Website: walmart
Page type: billing-address
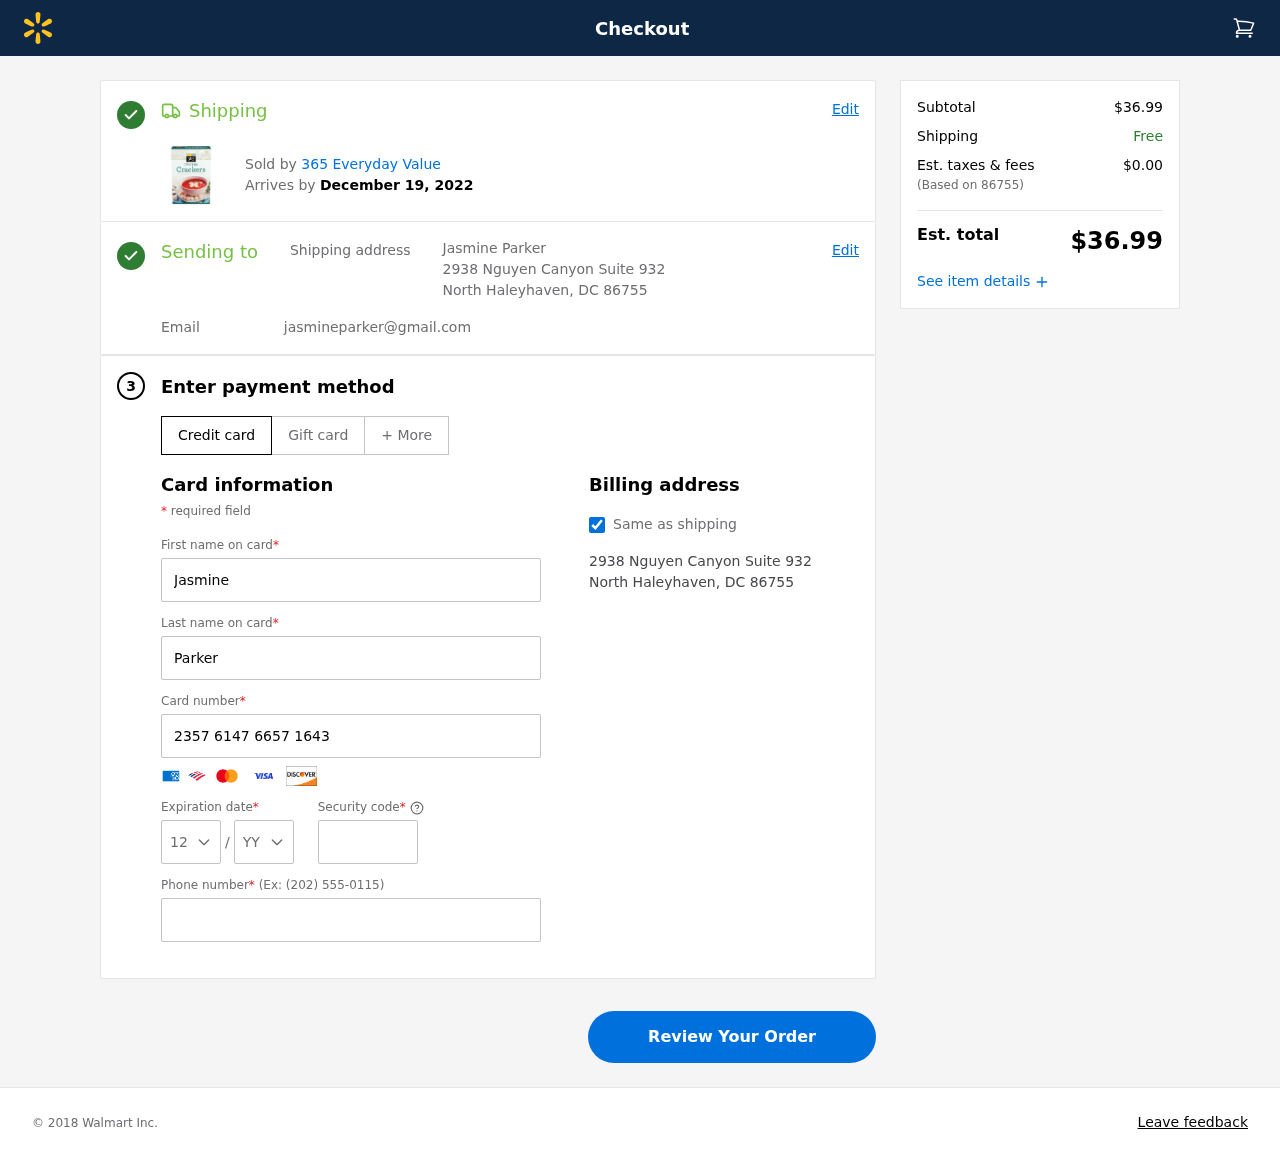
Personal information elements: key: PII_CARD_CVV
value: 022
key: PII_CARD_EXPIRY_MONTH
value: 12
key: PII_CARD_EXPIRY_YEAR
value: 30
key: PII_CARD_NUMBER
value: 2357 6147 6657 1643
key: PII_CITY_STATE_ZIP
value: North Haleyhaven, DC 86755
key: PII_EMAIL
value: jasmineparker@gmail.com
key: PII_FIRSTNAME
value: Jasmine
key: PII_FULLNAME
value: Jasmine Parker
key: PII_LASTNAME
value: Parker
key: PII_PHONE
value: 4634242866
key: PII_POSTCODE
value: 86755
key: PII_STREET
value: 2938 Nguyen Canyon Suite 932
Product elements: key: PRODUCT1_BRAND
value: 365 Everyday Value
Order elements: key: ORDER_DELIVERY_DATE
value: December 19, 2022
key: ORDER_SUBTOTAL
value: $36.99
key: ORDER_TAX
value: $0.00
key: ORDER_TOTAL
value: $36.99